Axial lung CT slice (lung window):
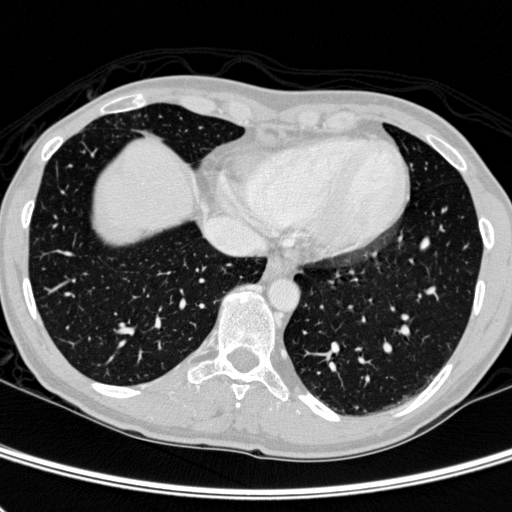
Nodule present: no